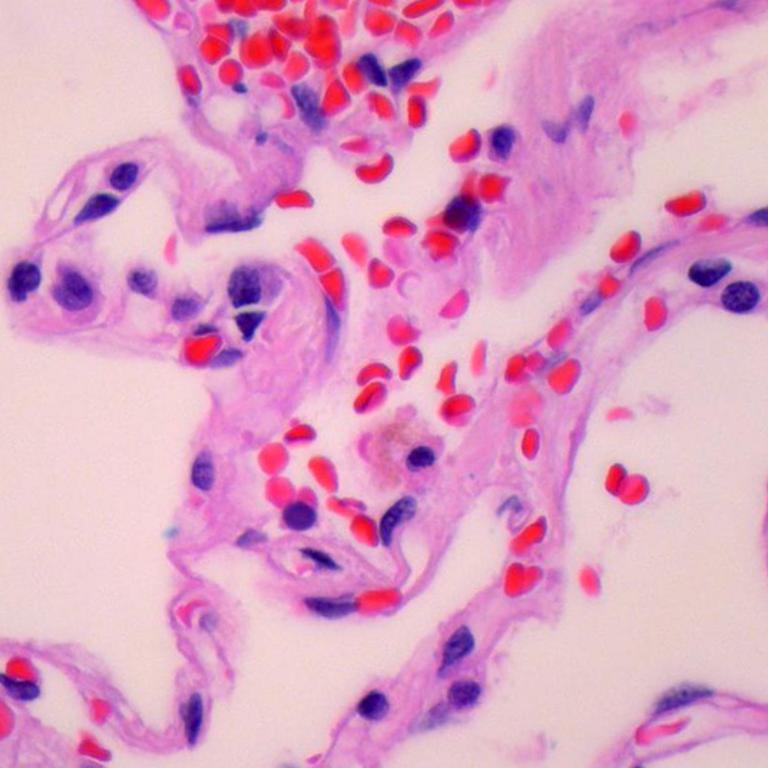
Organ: lung
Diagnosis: benign